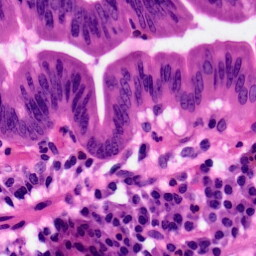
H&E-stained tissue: Pancreatic